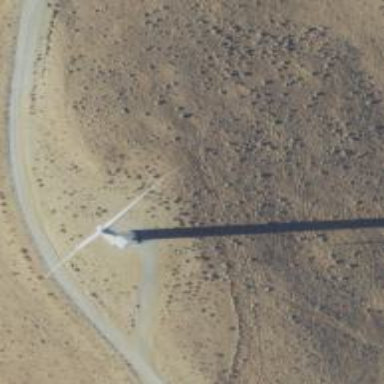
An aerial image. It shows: Wind turbine generator that utilizes wind as its source for generating electricity. It is of the horizontal axis type.